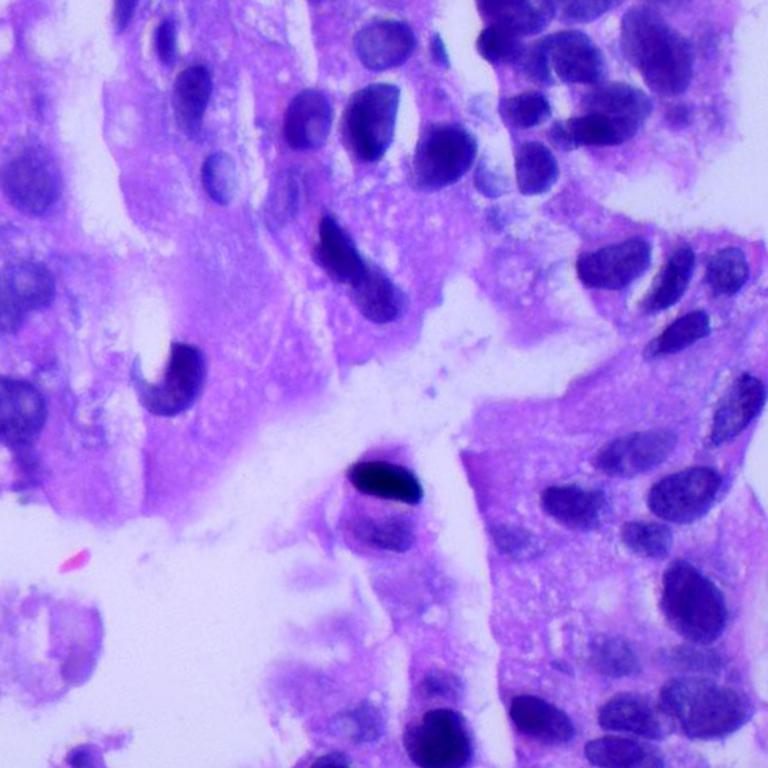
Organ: lung
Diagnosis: adenocarcinomas